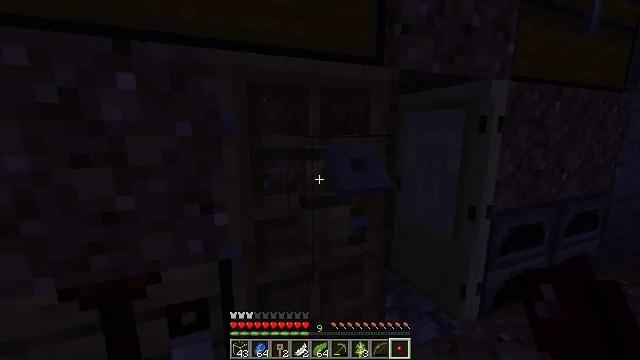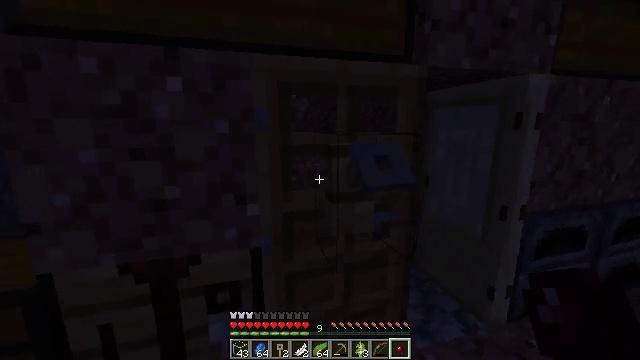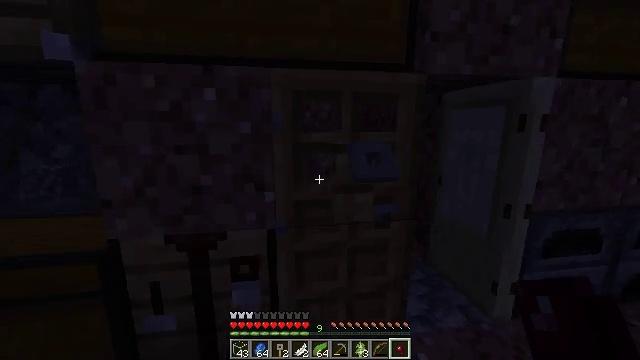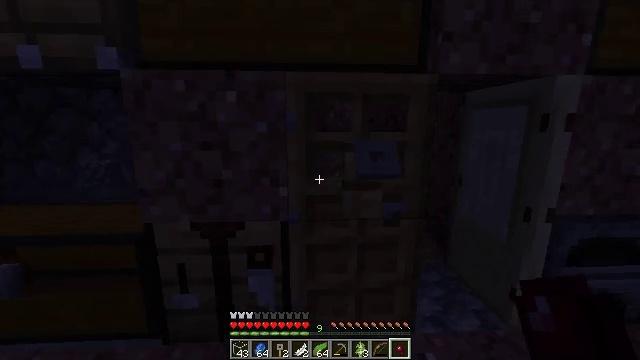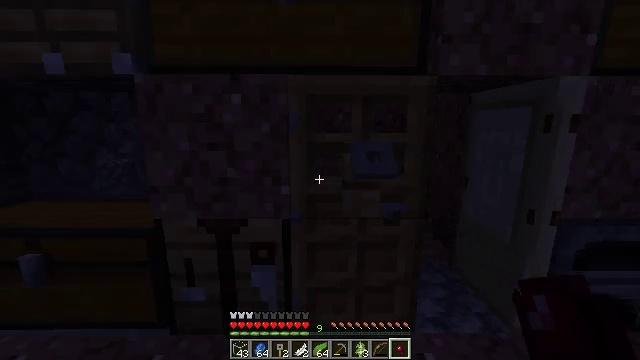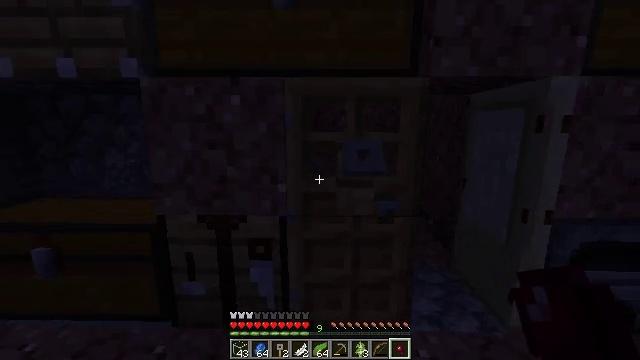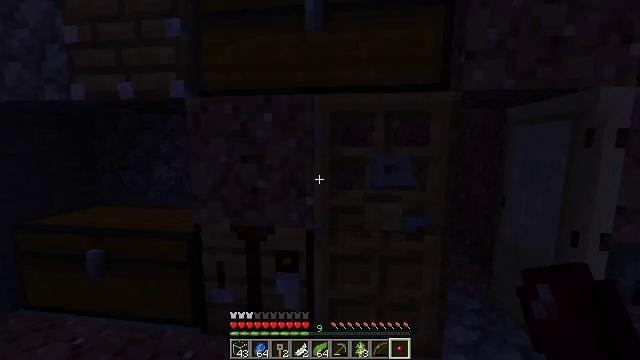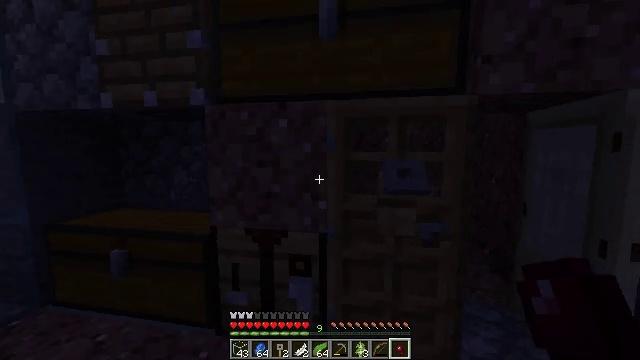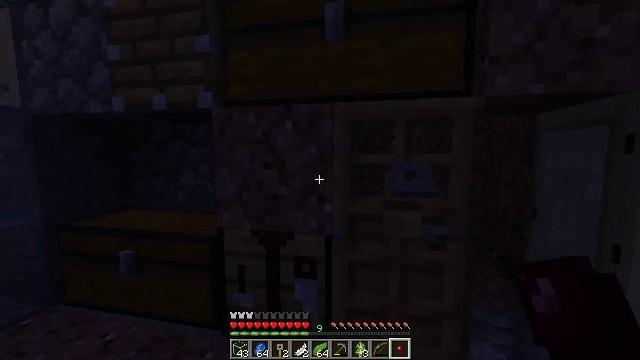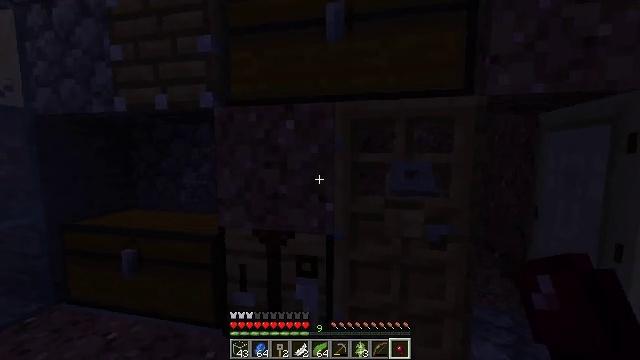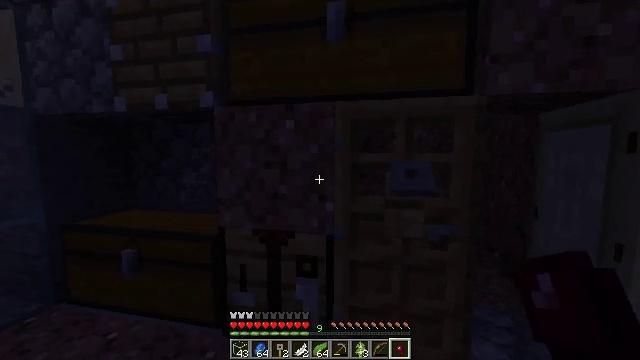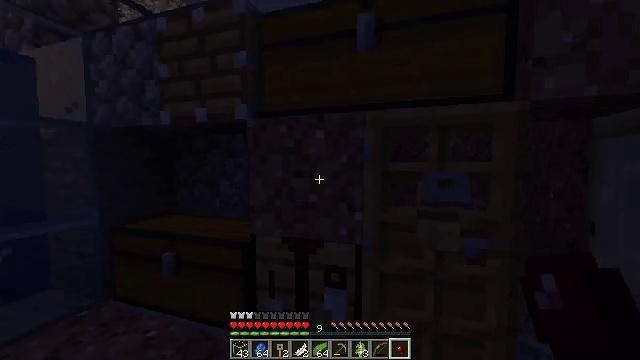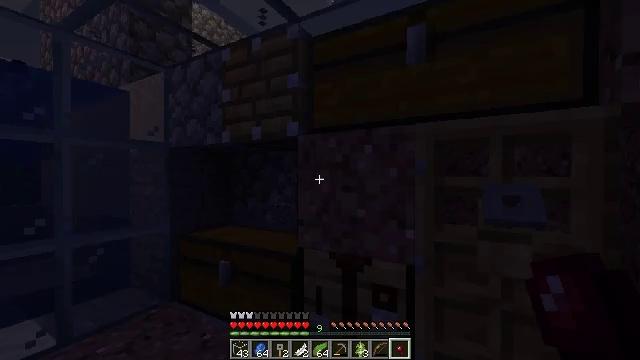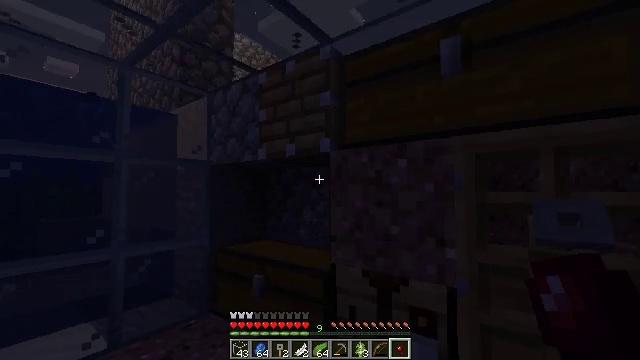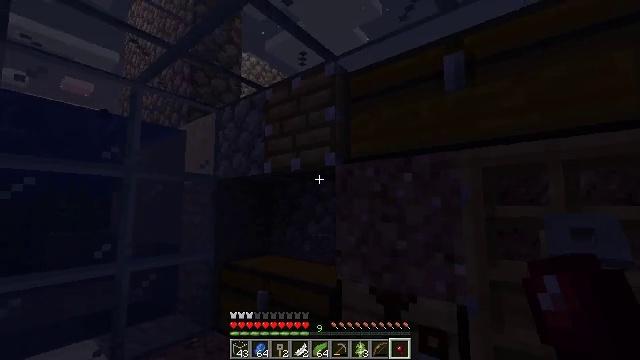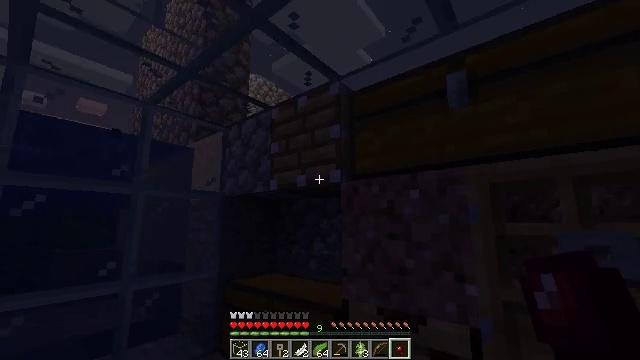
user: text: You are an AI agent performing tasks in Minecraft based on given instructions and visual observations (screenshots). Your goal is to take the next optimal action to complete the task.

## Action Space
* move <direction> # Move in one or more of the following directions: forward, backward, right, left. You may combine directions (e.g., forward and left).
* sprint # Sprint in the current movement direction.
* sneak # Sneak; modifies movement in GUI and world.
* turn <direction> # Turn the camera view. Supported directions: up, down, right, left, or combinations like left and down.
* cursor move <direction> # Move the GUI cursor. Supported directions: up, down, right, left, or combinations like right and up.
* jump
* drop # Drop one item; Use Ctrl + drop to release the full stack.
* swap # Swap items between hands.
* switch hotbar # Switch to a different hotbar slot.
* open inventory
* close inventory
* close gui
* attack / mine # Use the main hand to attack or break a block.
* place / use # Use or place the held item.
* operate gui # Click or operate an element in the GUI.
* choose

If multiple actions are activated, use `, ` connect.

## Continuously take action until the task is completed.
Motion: motion action
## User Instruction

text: Remove the tripwire hook from the setup.
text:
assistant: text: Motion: move back and move right, turn left
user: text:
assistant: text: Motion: move back and move right, turn left
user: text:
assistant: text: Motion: move right, turn left
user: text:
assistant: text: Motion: turn left
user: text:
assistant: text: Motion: turn left
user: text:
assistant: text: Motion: turn left and up
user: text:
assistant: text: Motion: turn left and up
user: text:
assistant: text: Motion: turn left
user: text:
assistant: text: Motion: no_op
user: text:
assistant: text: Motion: no_op
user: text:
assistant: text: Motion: turn left and up
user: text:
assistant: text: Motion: turn left and up
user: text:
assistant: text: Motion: turn left and up
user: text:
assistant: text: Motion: turn left and up
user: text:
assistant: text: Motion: turn left and up
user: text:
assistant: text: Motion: turn up
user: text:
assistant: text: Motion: no_op
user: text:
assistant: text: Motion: no_op
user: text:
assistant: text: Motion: no_op
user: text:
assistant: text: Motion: no_op
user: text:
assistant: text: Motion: no_op
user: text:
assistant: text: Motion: no_op
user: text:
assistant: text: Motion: no_op
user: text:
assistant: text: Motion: no_op
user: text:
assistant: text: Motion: no_op
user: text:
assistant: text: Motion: turn right and down
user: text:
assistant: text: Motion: turn right and down
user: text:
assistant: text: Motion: turn right and down
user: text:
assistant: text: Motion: turn right and down
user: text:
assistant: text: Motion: no_op